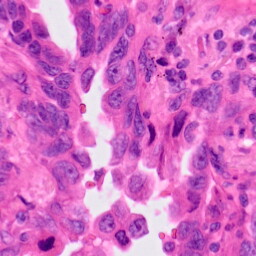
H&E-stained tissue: Lung